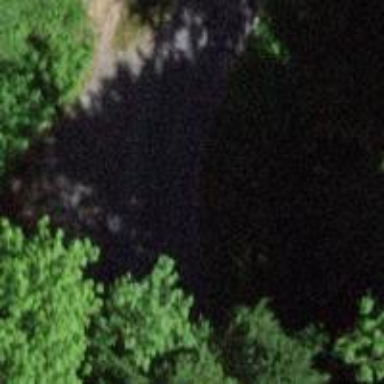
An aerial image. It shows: Culvert tunnel.